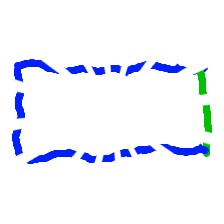
Shape: rectangle